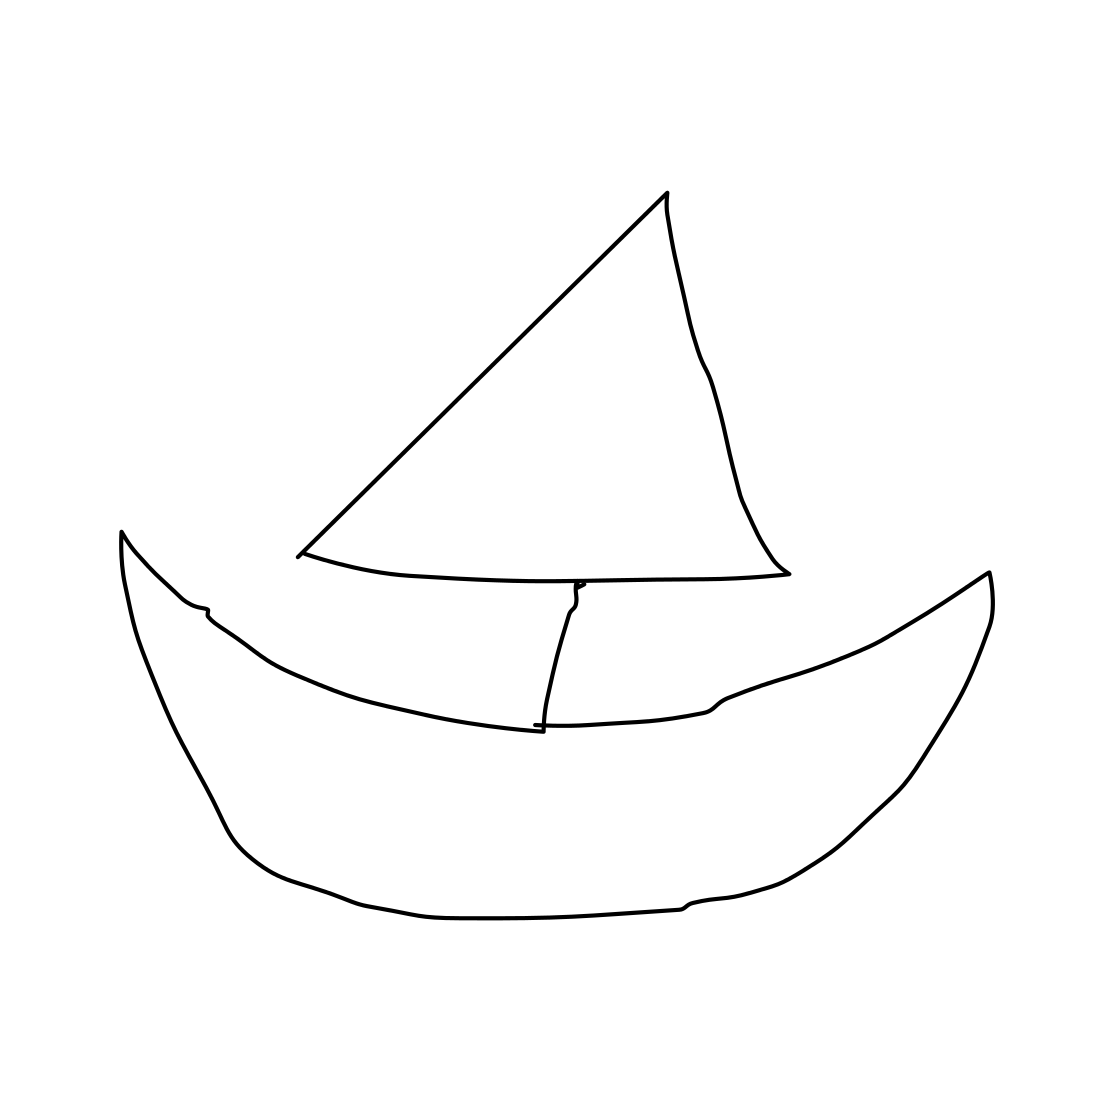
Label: sailboat